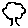
Label: tree